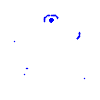
Particle: kaon